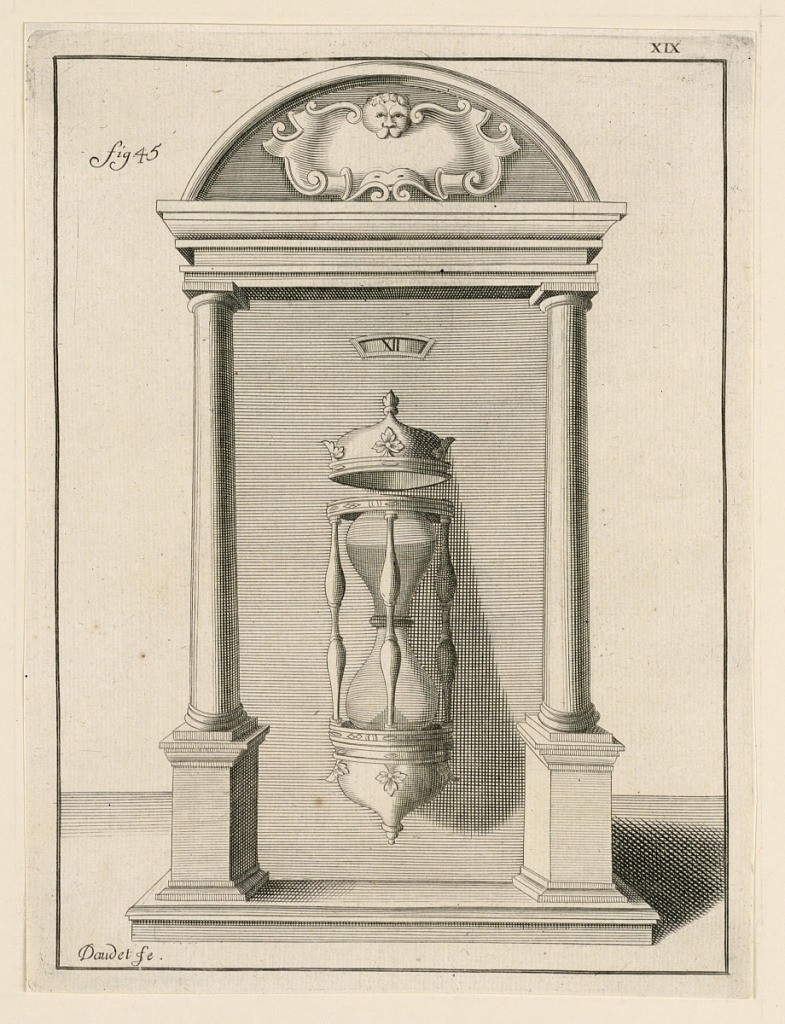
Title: Design For a Clock, pl. XIX from "Recueil d'Ouvrages Curieux de Mathematique et de Mecanique, ou Description du Cabinet"
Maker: Gaspard Grollier de Seviere II, French, 1677 - 1745
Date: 1719
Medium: Engraving on paper
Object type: Print
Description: Design for a clock???